Field crop: maize
Growth stage: 2
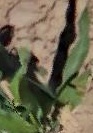
Species: maize